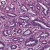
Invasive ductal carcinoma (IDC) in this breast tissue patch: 1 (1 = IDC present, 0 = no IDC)